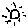
Label: sun